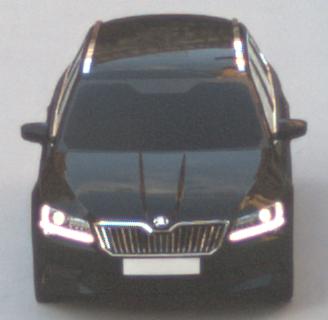
Make: Skoda
Model: Superb Combi 1.4 TSI
Detailed model: Superb (III) Combi
Model produced from: 2015/09
Model produced until: 2018/06
Doors: 5
Color: black
Road condition: dry road
Daytime: sunrise or sunset
Contrast: low contrast